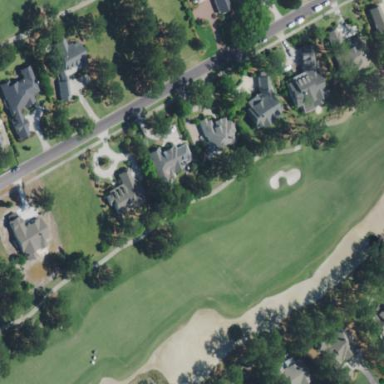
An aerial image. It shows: Sand bunker on golf course.